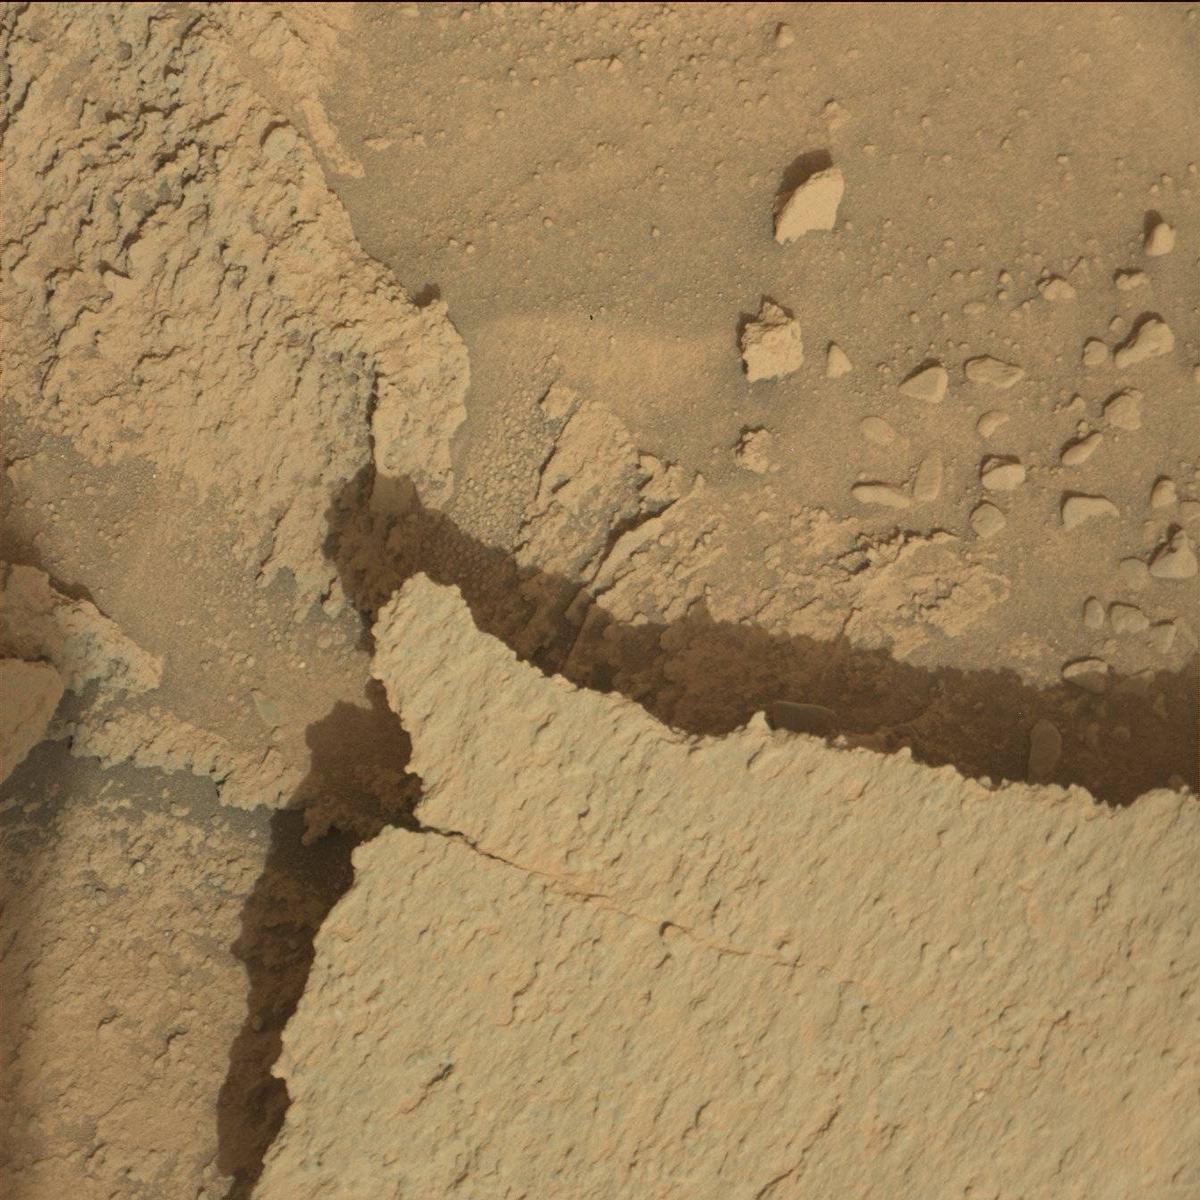
Terrain classes present: Bedrock, Rock, Sand / Soil